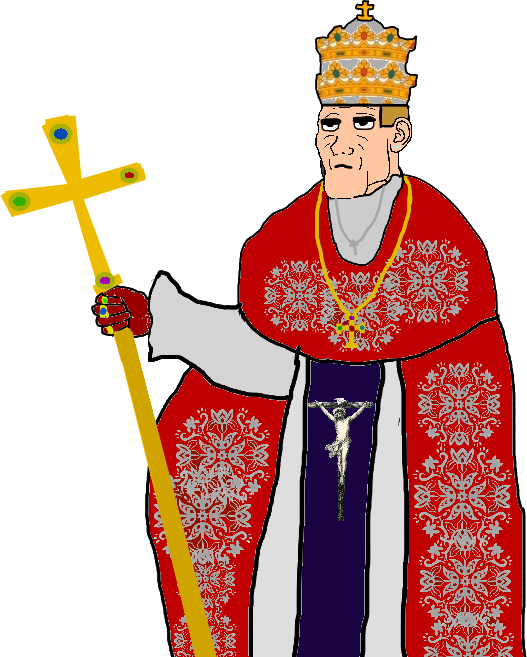
Label: 5_Grey_Chad